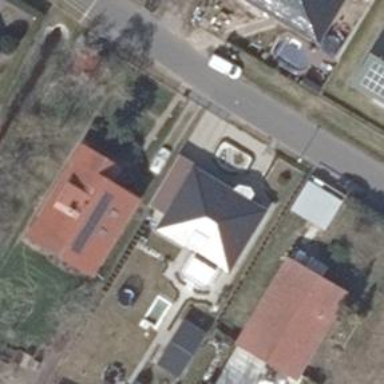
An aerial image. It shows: Simple house.